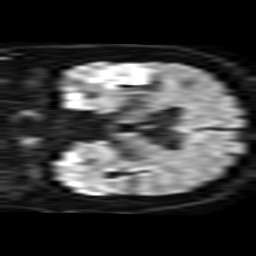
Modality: TRACE
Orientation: coronal
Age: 64
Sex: male
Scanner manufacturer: philips
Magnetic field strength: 3 T
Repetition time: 3.794 s
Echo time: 0.06119 s